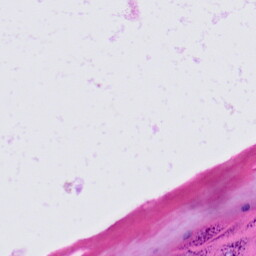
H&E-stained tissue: Skin